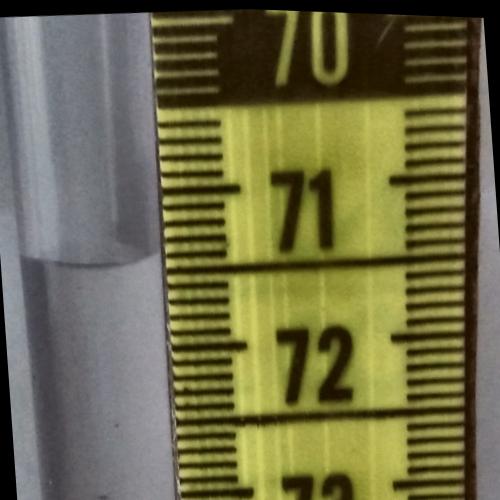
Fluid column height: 71.4 cm